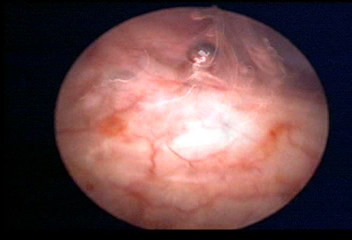
Modality: WLC
Class: Normal mucosa
Bladder cancer association: No